Question: Count the number of objects in the diagram.
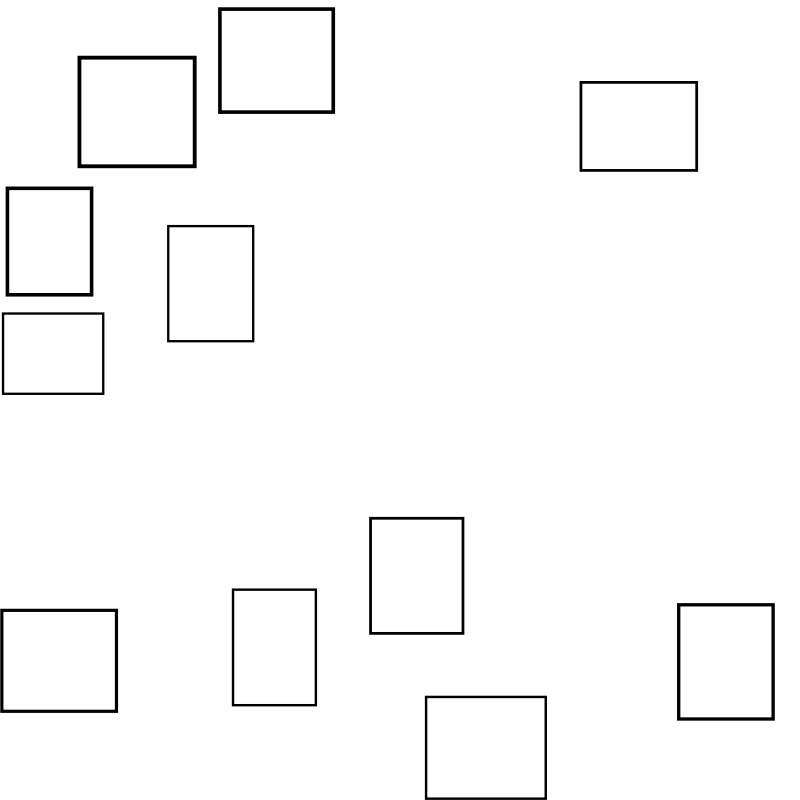
Answer: 11